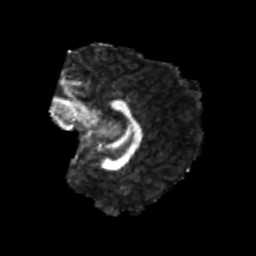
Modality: FA
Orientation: sagittal
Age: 21
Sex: male
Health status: healthy
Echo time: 0.074 s